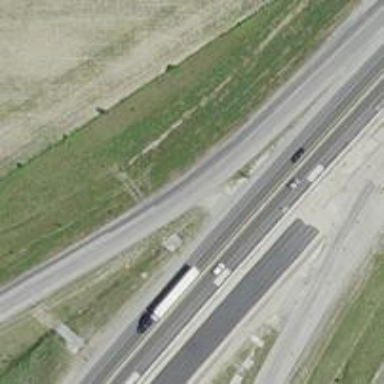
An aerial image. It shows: Motorway link.